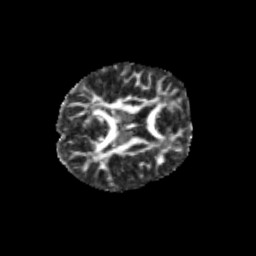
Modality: FA
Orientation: axial
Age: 9
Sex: male
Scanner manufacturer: siemens
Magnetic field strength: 3 T
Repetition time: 3.8 s
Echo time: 0.07 s